Interaction volume radius: 5 \u00c5
Interaction volume height: 15 \u00c5
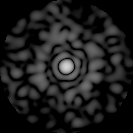
Disorder parameter: 0.8152